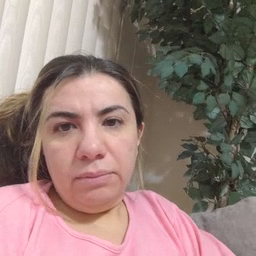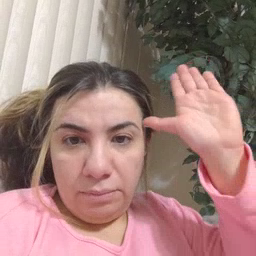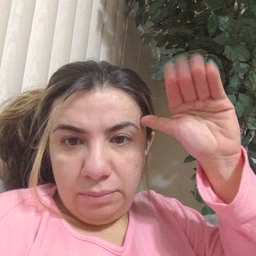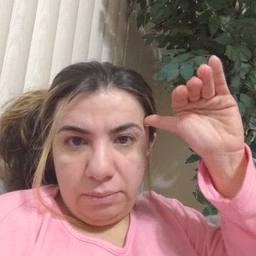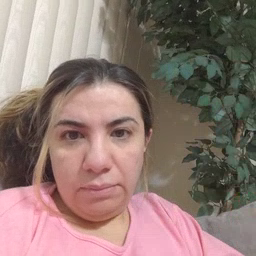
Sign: donkey